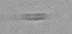
Label: Cylindrotheca_morphotype1